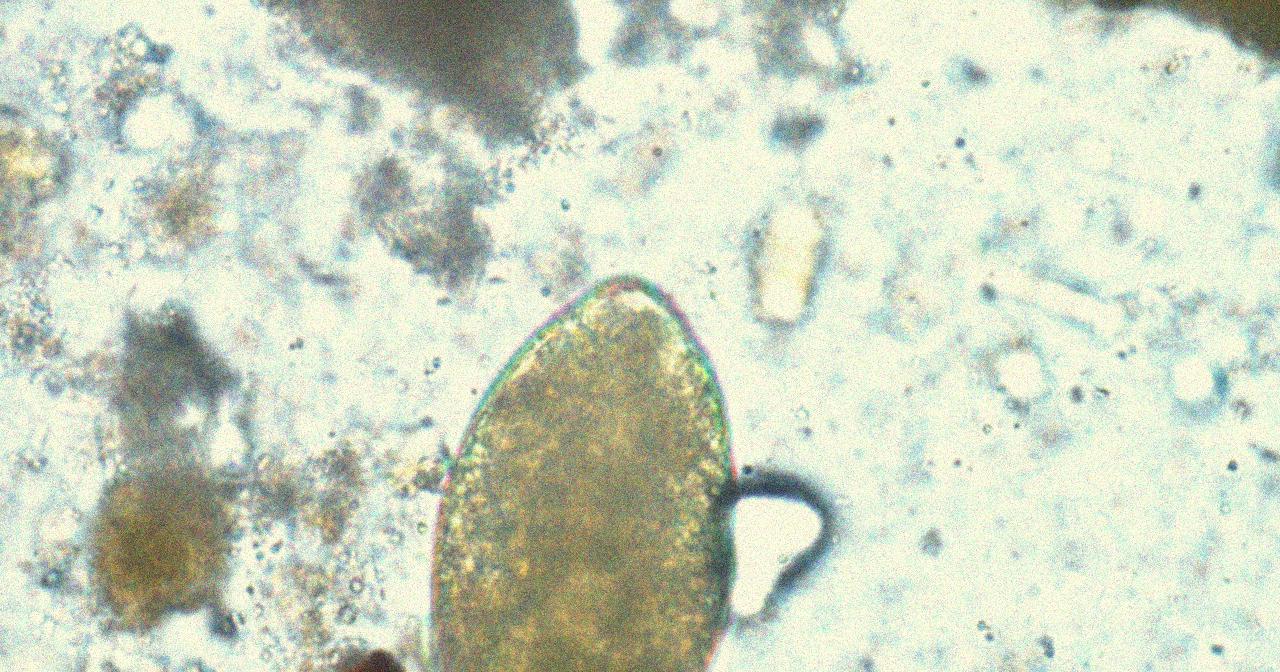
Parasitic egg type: Fasciolopsis buski